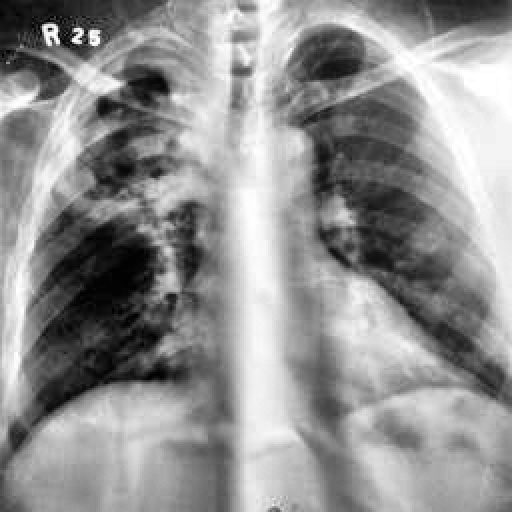
Finding: TUBERCULOSIS